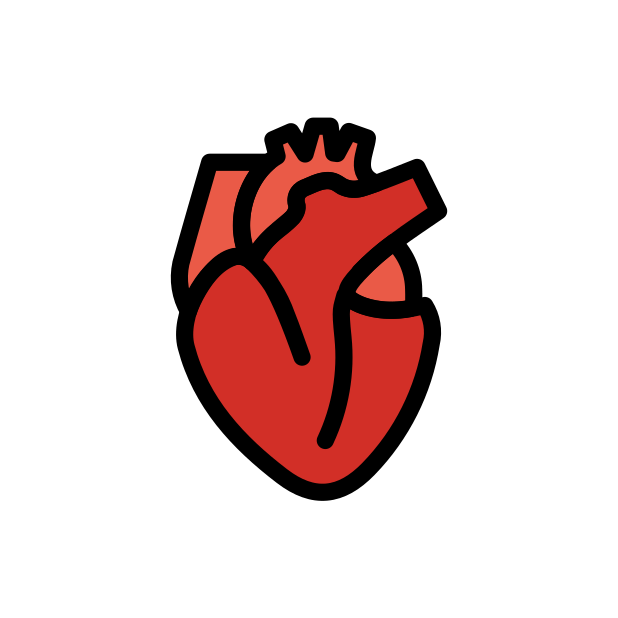
Emoji: 🫀
Name: anatomical heart
Unicode: 0x1fac0